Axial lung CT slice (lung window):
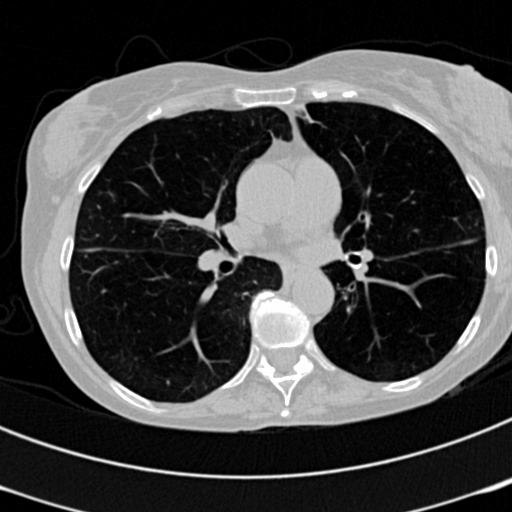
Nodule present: no